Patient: sex M, age 54
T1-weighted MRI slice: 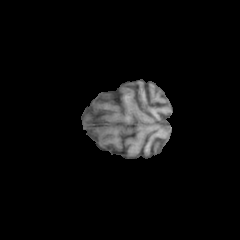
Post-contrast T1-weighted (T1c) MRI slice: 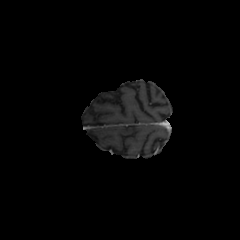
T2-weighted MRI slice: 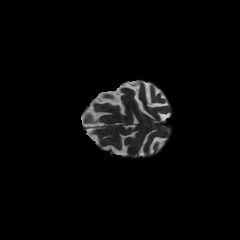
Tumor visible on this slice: no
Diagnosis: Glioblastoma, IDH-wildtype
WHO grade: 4